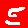
Digit: 5